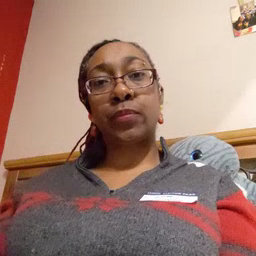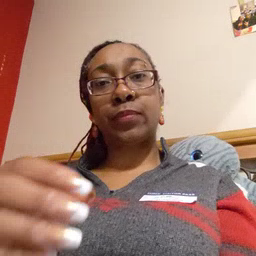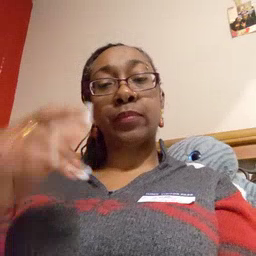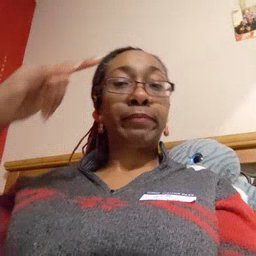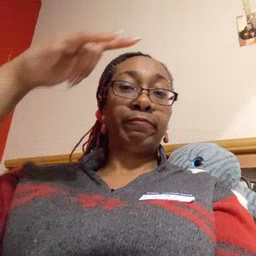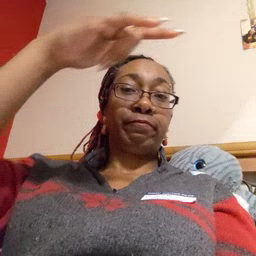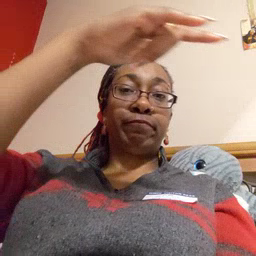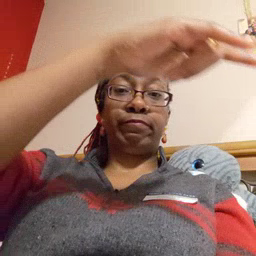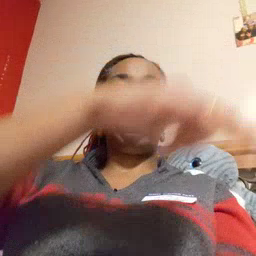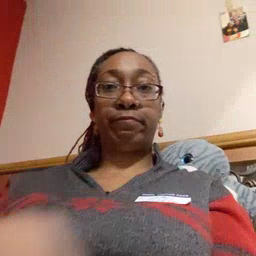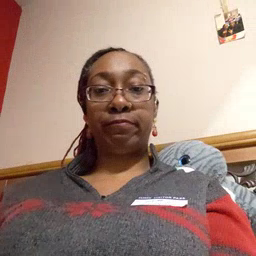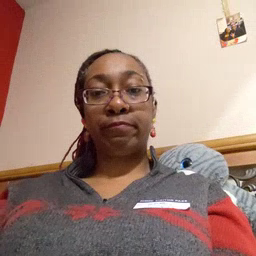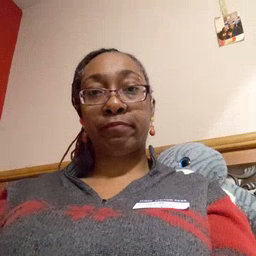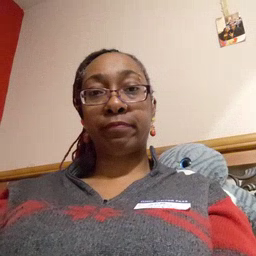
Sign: airplane